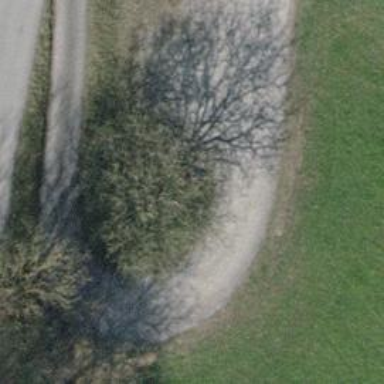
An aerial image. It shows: Brown bench in the vicinity.